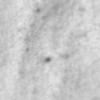
Label: no_change